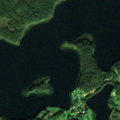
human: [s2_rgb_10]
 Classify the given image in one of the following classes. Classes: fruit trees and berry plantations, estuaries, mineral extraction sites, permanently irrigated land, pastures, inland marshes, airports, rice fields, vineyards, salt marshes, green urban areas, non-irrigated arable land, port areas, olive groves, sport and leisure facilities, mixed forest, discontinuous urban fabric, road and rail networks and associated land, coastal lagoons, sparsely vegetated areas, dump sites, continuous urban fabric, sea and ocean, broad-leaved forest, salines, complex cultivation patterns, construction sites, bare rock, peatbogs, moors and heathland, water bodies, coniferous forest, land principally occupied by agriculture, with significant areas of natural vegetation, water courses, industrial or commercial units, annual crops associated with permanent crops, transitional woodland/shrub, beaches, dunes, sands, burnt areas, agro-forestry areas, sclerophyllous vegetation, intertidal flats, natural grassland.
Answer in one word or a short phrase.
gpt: land principally occupied by agriculture, with significant areas of natural vegetation, coniferous forest, water bodies